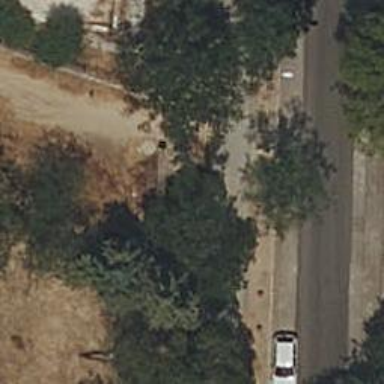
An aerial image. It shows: Road with steps.